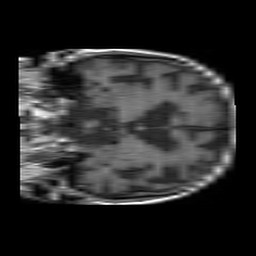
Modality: T1w
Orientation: coronal
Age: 88
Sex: female
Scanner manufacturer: philips
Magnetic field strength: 1.5 T
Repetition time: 0.55 s
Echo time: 0.011 s